五年级 · 画法几何学
下边的三个图形分别是从什么方向看到的? 填一填。

从( )面看 从( )面看 从( )面看
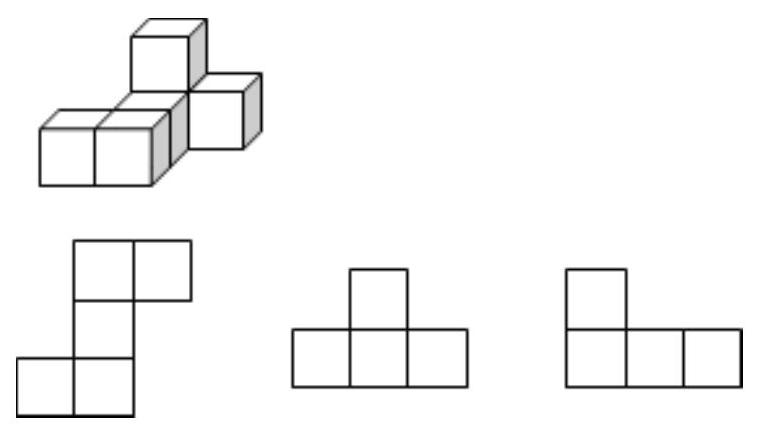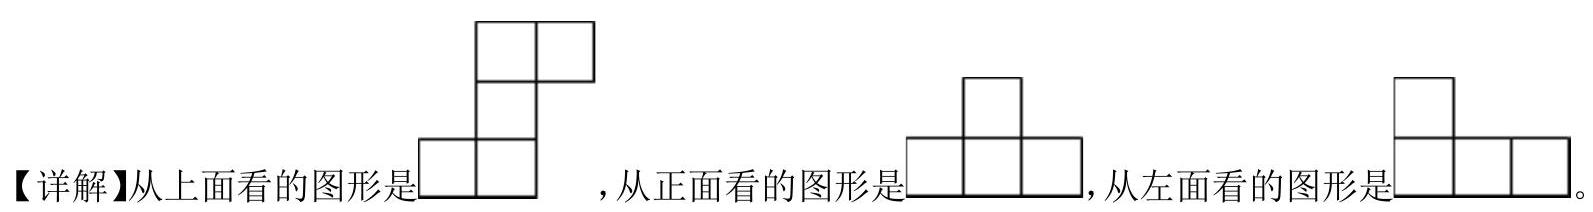
答案: 解上 正 左

【分析】立体图形中分上下两层, 第一层有 5 个小正方体, 第二层有 1 个小正方体, 根据从不同方位观察物体形状, 得出本题答案。

【详解】从上面看的图形是

, 从正面看的图形是

, 从左面看的图形是

【点睛】本题主要考查的是立体图形三视图的应用, 解题的关键是运用空间思维能力, 得出不同方位观察的图形, 进而得出答案。